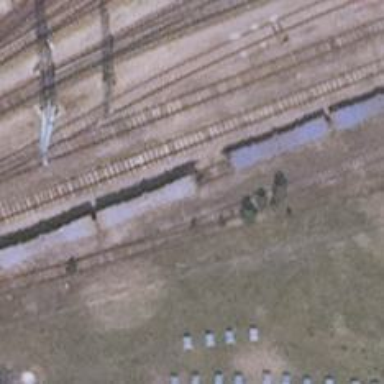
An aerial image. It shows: Railway switch with the turnout side on the left.